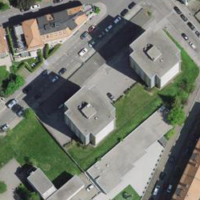
EUNIS habitat code: 54
Species observed at this site:
Aquilegia vulgaris